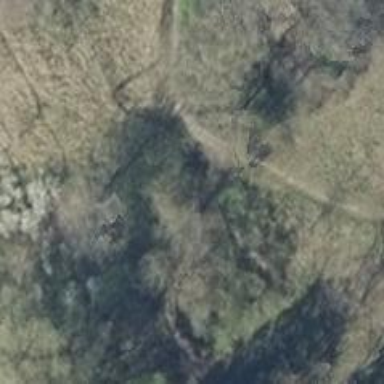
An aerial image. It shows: Path leading to bridge.